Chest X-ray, AP view. Patient: 56 years old, sex M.
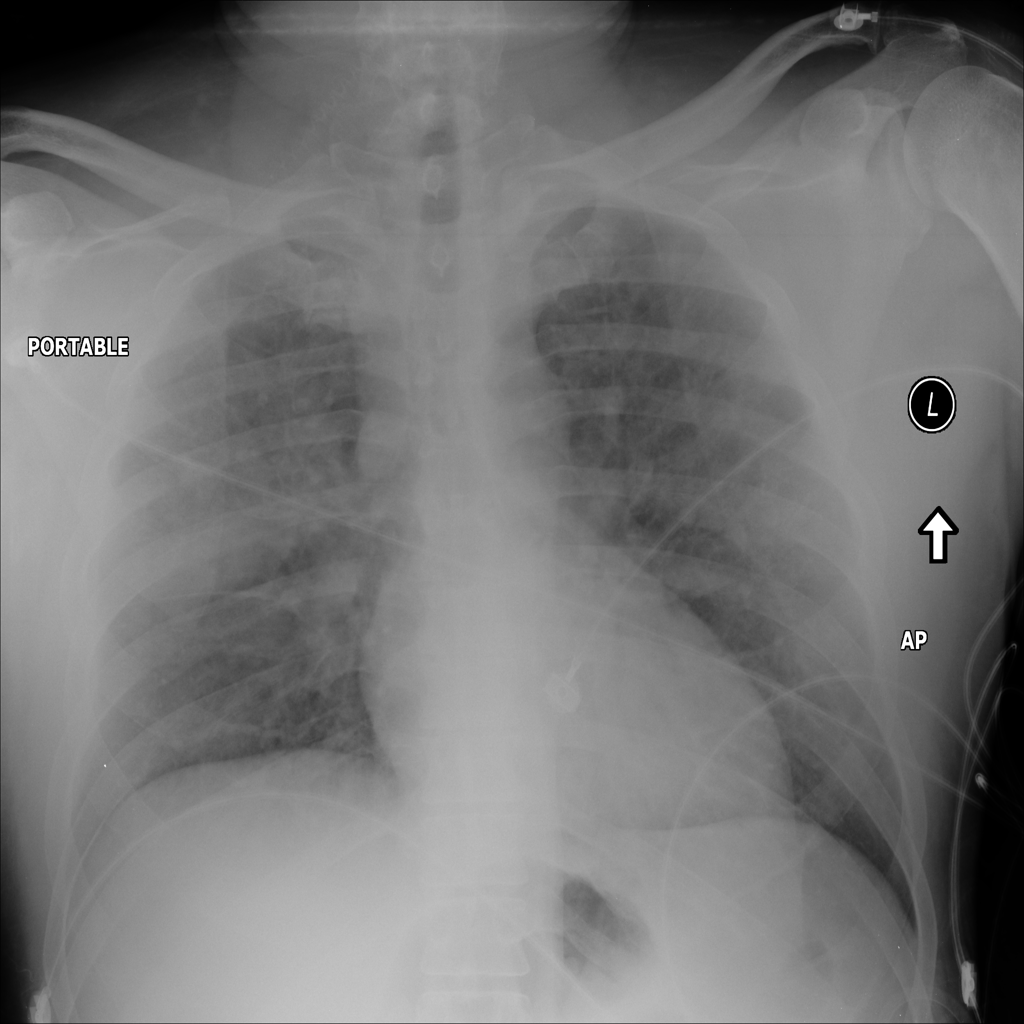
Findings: No Finding